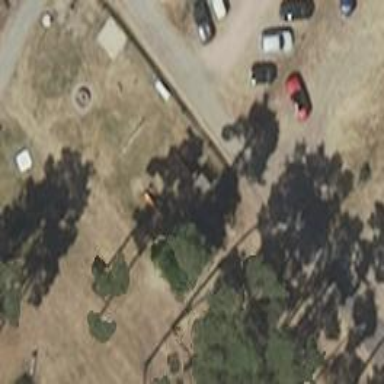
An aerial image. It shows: Playground featuring slide.